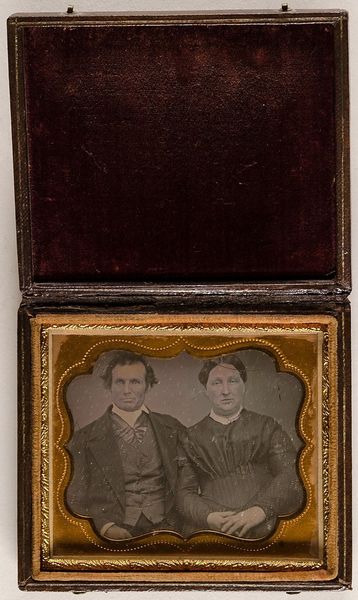
Titel: Porträt eines Paares
Standort: Hamburg
Institution: Museum für Kunst und Gewerbe Hamburg
Schlagwörter: mann, frau, figur, paar, foto, fotografie, photographie, doppelbildnis, doppelportrait, photo, ehe, etui, lichtbild, daguerreotypie, bildwerke, angewandte und bildende kunst, hessische systematik, porträtfotografie, porträtphotographie, doppelporträt, verheiratetes paar, matrimonium, ehestand